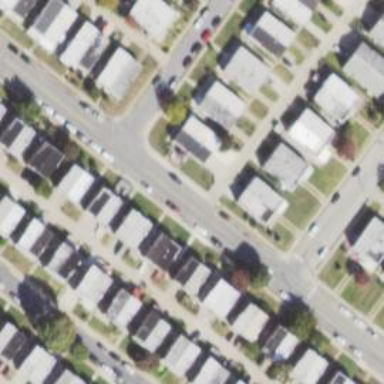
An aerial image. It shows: Alleyway designated as service road.